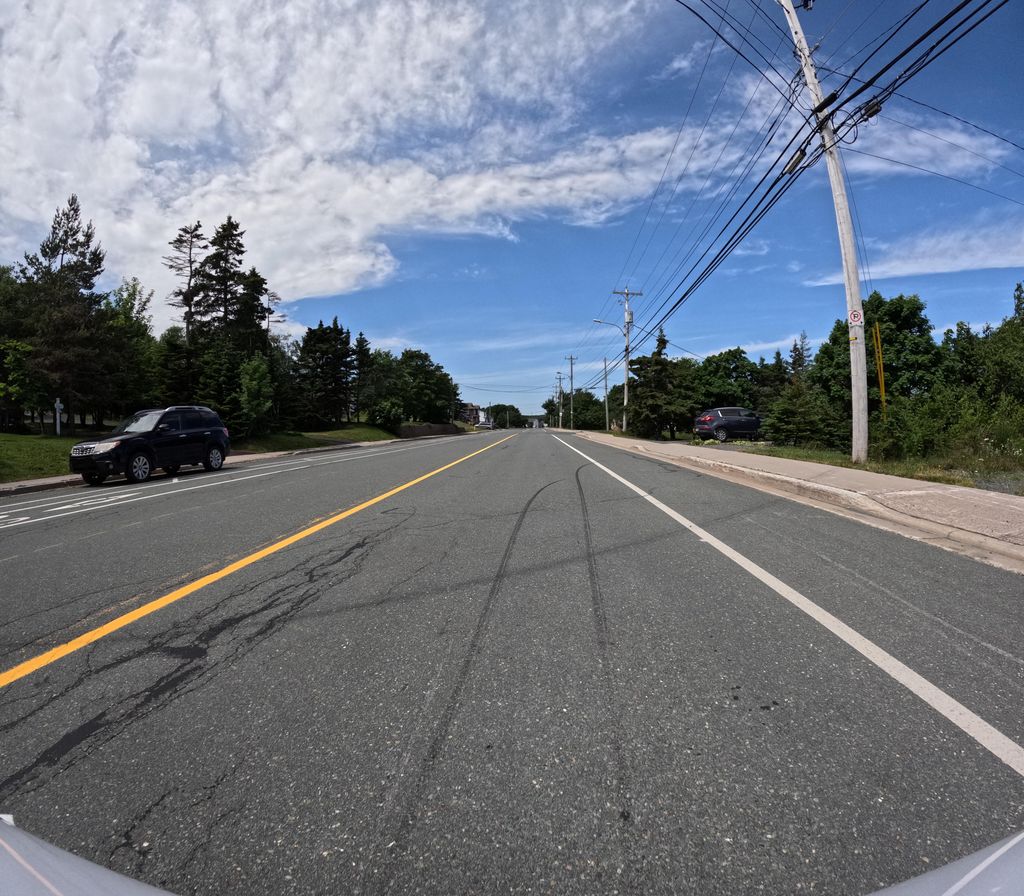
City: st_johns